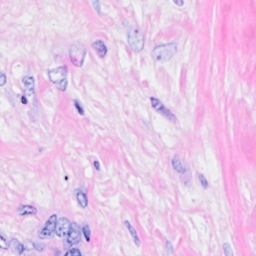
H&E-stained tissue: Breast